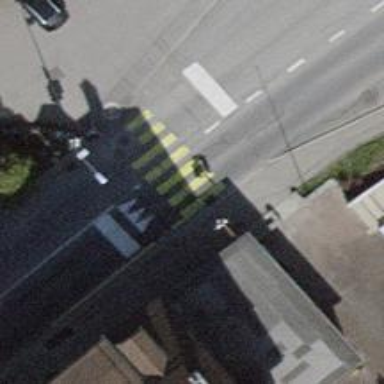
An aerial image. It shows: Zebra crossing on the road.